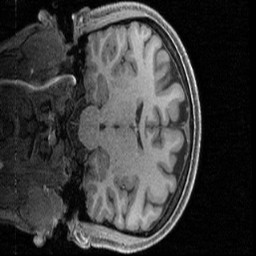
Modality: T1w
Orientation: coronal
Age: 21
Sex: female
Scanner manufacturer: siemens
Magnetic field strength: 3 T
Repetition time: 2.4 s
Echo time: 0.00231 s